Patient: sex M, age 31
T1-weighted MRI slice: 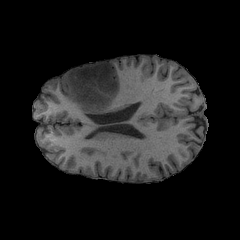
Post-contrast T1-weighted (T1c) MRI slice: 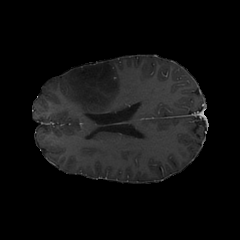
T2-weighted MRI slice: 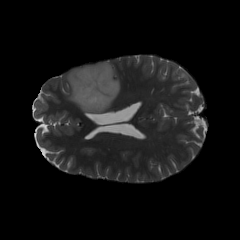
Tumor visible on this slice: yes
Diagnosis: Astrocytoma, IDH-mutant
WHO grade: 2